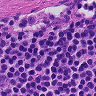
Metastatic tissue present: no